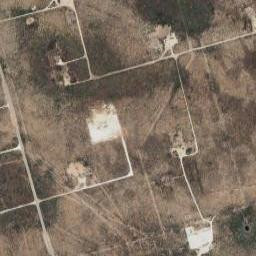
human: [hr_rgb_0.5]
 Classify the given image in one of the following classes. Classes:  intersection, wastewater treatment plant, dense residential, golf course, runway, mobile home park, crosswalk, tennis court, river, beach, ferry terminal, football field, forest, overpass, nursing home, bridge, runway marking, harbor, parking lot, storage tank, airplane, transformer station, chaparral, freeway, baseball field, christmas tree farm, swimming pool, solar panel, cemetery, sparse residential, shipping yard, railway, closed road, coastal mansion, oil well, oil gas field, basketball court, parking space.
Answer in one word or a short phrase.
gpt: oil gas field